Question: I have a stored procedure returning summaries of phone call data, one of the summaries is total call duration which can be anywhere from 1 to 100 hours.
The code returning this currently is:
'''
SELECT CAST(SUM(CAST(D.CallDuration AS FLOAT)) AS DATETIME) AS [Total Duration]
FROM MyTable D
'''
This returns a value of '1900-01-01 02:59:21.997' for a value under 24 hours and '1900-01-02 07:51:24.997' for over 24 hours which is what I expect.
I am trying to get this into an Excel dashboard using an OLE connection but when I do, the value '1900-01-01 02:59:21.997' (visible in the formula bar) is displayed as '26:59:21' instead of '02:59:21'.

As far as I can tell this is because Excel uses '00/01/1900' for 'time' values and SQL Server uses '01/01/1900'.
Is there a way I can get this to just display normally as a time value in hours and minutes? I'd rather avoid using a string as it's got to be used as a value elsewhere.
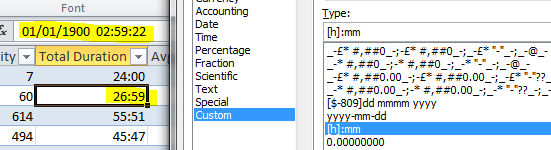
Answer: you need to subtract 1 (or 2) from the date
Excel bases it's values on a base of 12/31/1899 as 0, but SQL server uses 1/1/1900 as the epoch (0) date
also note that because of the 2/29/1900 bug, if you get up that far, you will need to subract 2 from the date (that's 1440 hours, or 60 days)
'''
SELECT [Total Duration] =
case when SUM(CAST(D.CallDuration AS FLOAT)) > 60
then CAST(SUM(CAST(D.CallDuration AS FLOAT)) AS DATETIME) -2
else CAST(SUM(CAST(D.CallDuration AS FLOAT)) AS DATETIME) -1
end
FROM MyTable D
'''
---
Easier solution:
'''
Select SUM(CAST(D.CallDuration AS FLOAT)) as [Total Duration]
'''
Formatting this value as [h]:mm should show the correct time, and you don't have to worry about epochs or leap year bugs